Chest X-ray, PA view. Patient: 34 years old, sex M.
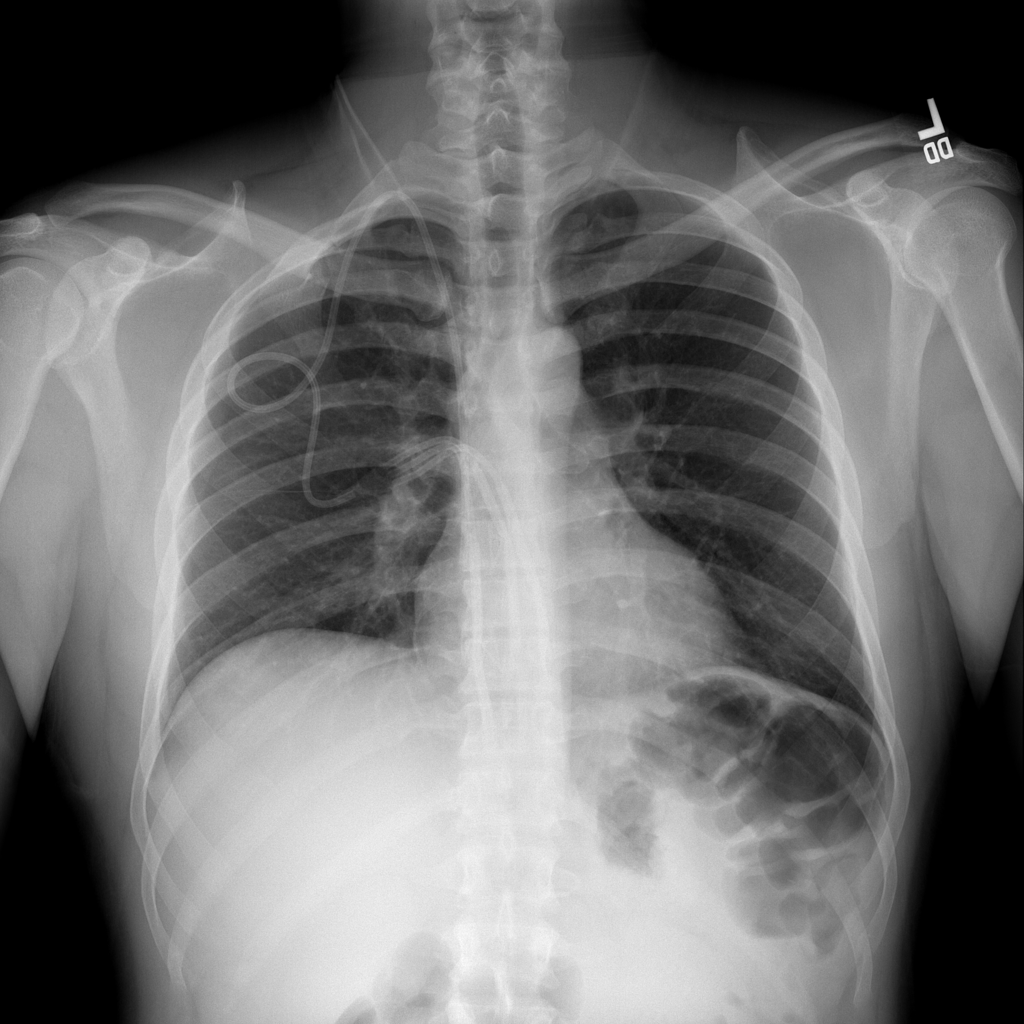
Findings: No Finding